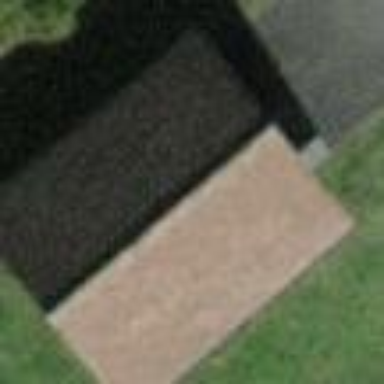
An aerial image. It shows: Shed building.